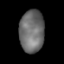
Tissue: lung
Cell type: Fibroblasts
Senescence score: 0.6676
Nuclear area (px): 1030
Mean DAPI intensity: 108.323